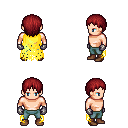
a pixel art fantasy rpg character, male body template, human, light skin, yellow tattered cape, teal pants, brunette plain hairstyle, metal gloves, brown shoes, four views (front, back, left, right), 2x2 character sprite sheet, small pixel art, hard edges, no anti-aliasing